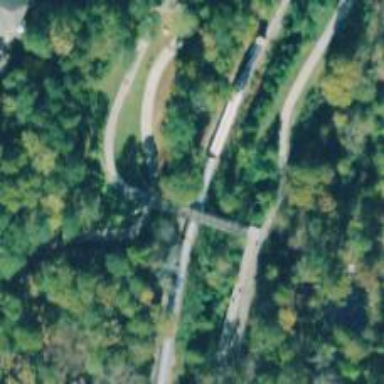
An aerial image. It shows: Bridge over cycleway track.